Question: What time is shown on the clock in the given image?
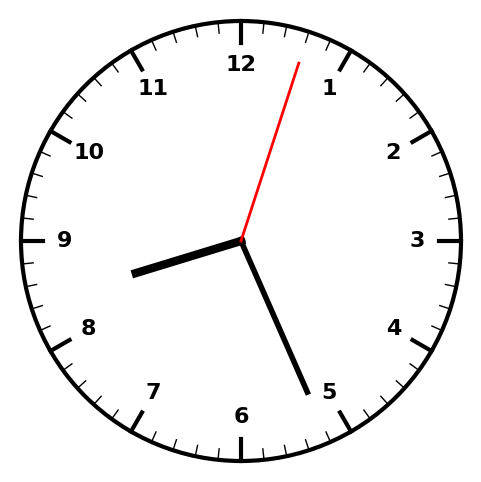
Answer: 08:26:03